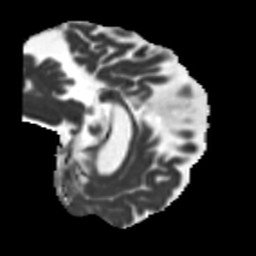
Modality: MD
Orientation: sagittal
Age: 73
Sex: female
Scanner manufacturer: siemens
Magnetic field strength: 3 T
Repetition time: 5.25 s
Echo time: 0.08 s